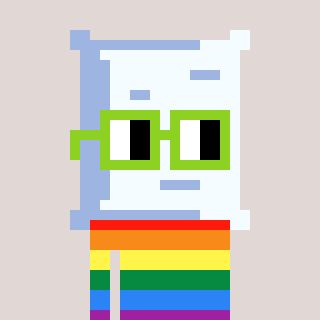
a pixel art character with square light green glasses, a pillow-shaped head and a yellow-colored body on a warm background